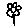
Label: flower